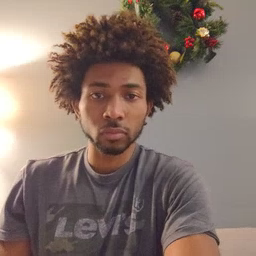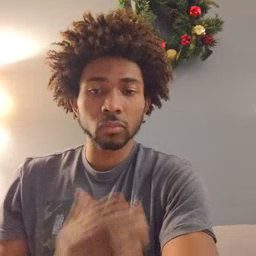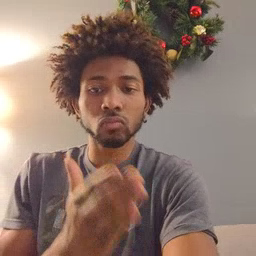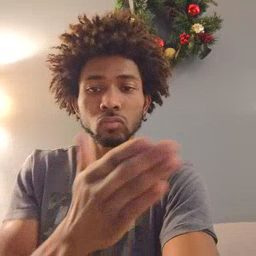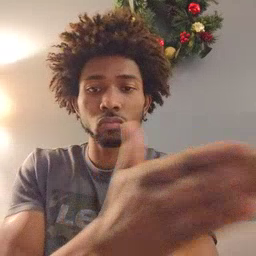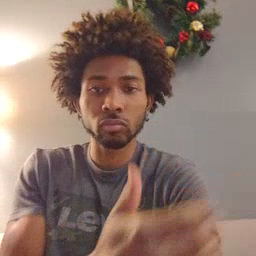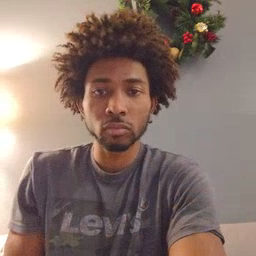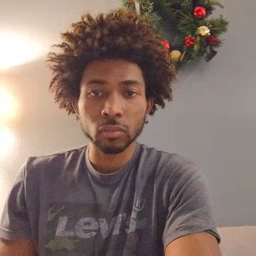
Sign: boat